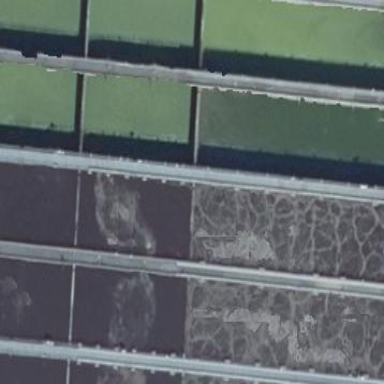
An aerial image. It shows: Body of wastewater.